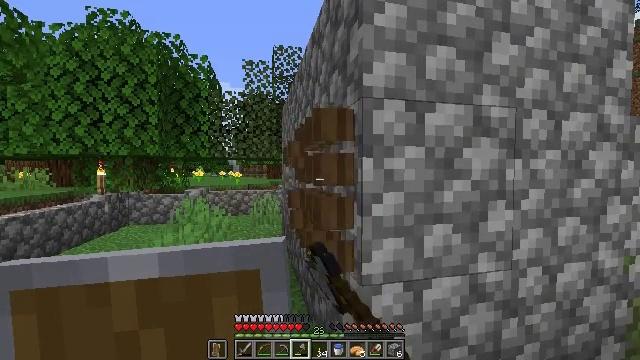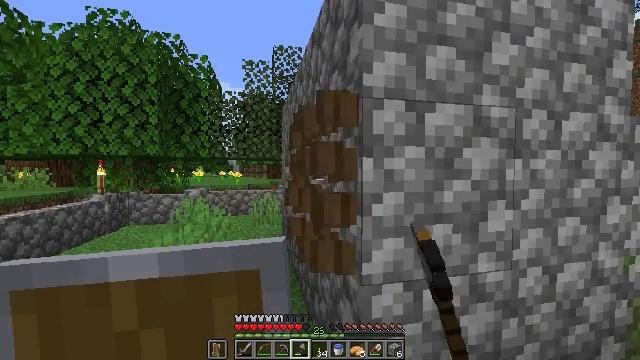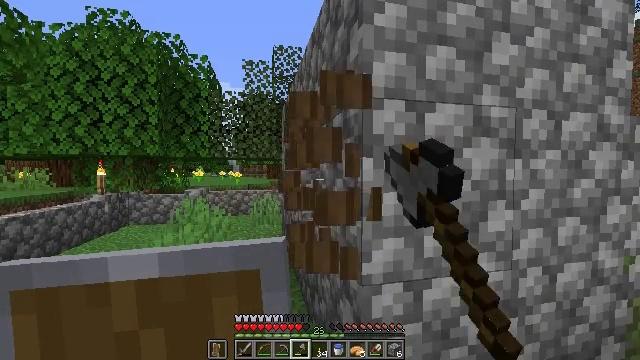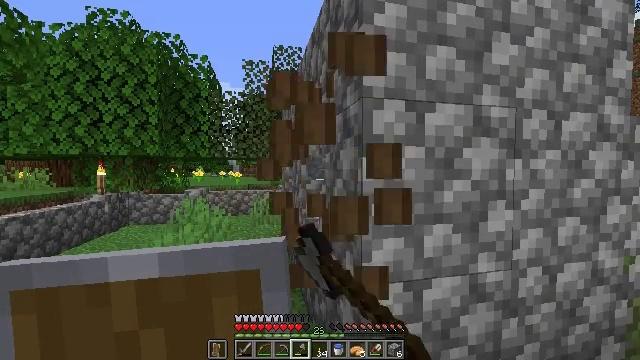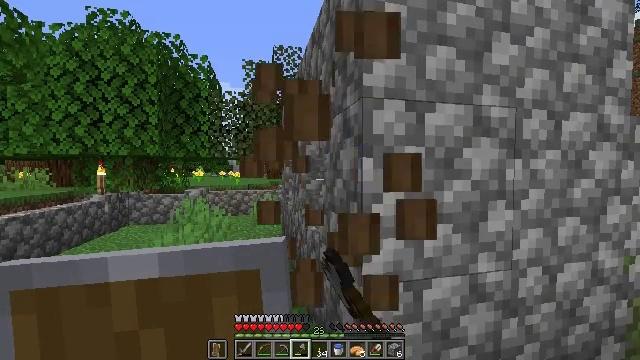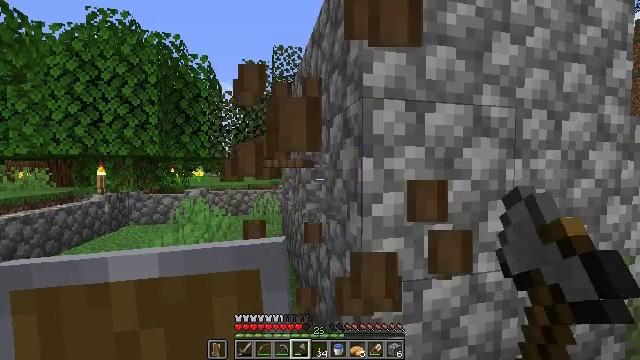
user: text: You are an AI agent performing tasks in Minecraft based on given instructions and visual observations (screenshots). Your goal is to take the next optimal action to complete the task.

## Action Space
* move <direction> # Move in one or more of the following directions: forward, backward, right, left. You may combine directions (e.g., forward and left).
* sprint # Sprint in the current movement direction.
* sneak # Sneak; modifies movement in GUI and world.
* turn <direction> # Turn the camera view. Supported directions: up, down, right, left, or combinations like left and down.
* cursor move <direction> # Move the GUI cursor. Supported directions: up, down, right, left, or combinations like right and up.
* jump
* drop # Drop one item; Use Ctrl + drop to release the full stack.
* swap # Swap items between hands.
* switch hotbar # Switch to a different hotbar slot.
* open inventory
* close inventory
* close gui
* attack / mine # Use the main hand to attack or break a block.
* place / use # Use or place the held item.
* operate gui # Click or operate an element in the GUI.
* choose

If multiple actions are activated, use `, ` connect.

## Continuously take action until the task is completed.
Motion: motion action
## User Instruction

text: Mine the spruce trapdoor by breaking it.
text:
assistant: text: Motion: attack / mine
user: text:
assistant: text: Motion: attack / mine
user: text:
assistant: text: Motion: attack / mine
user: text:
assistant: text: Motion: attack / mine
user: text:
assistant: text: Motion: attack / mine
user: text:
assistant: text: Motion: attack / mine